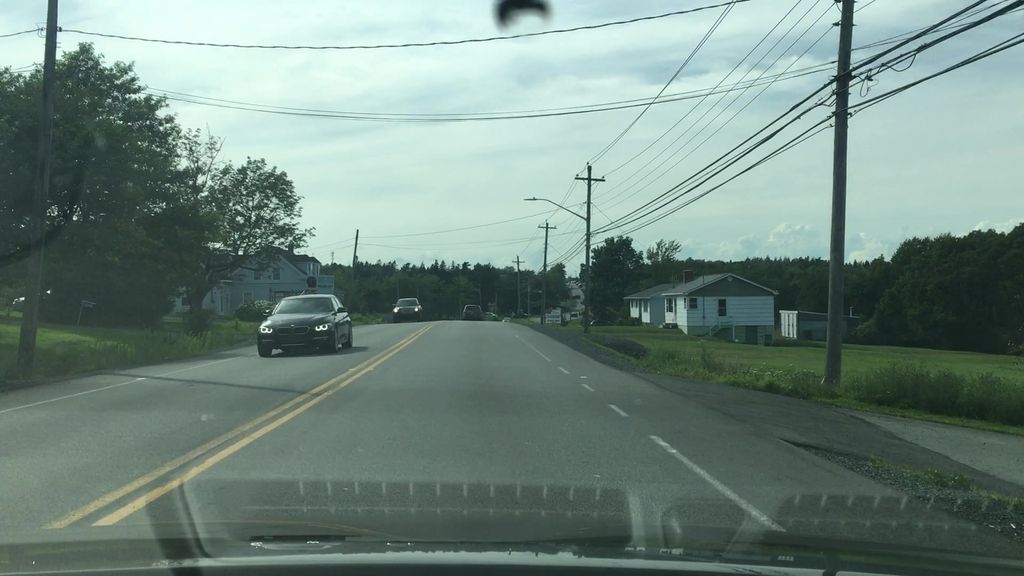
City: halifax